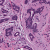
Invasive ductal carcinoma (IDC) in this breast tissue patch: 1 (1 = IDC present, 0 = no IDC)